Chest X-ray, PA view. Patient: 48 years old, sex F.
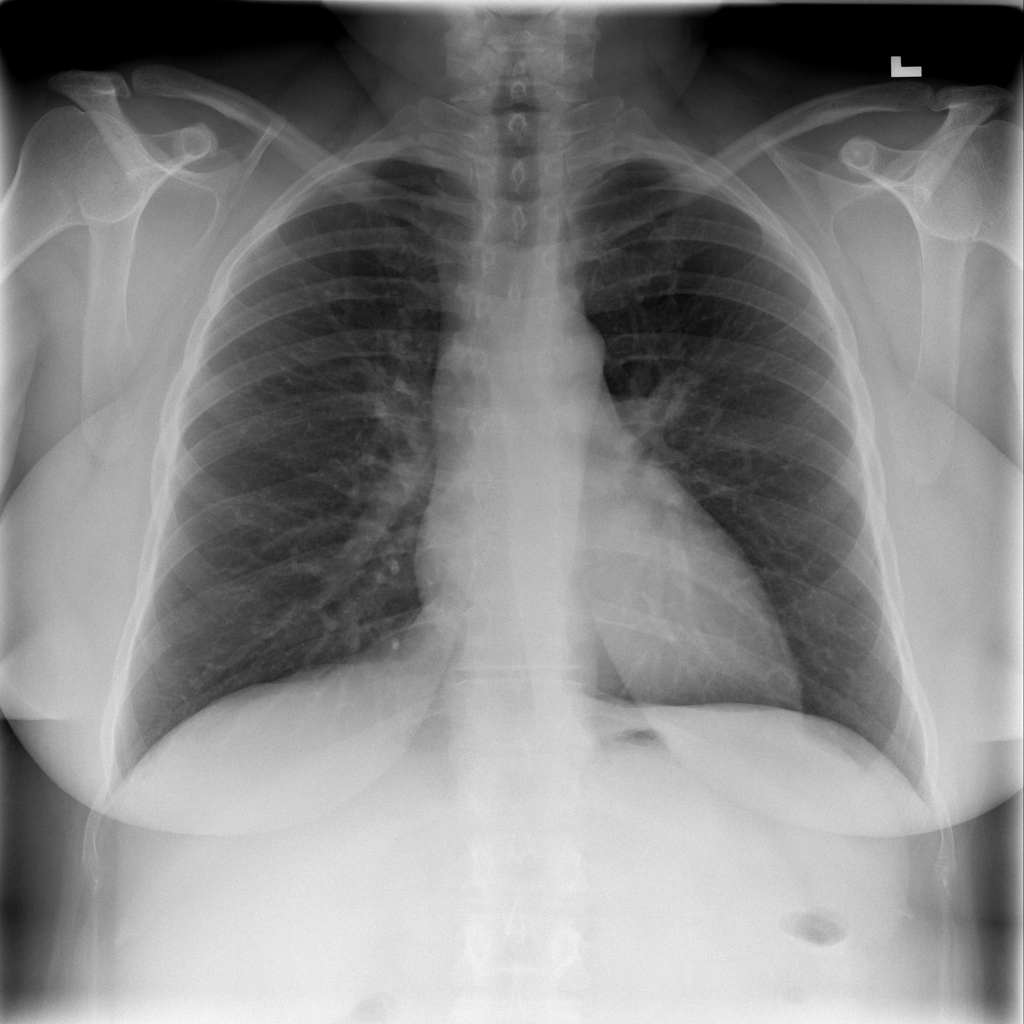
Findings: No Finding